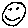
Label: smiley face